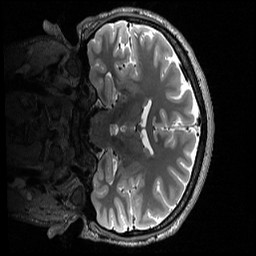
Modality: T2w
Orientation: coronal
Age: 25
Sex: male
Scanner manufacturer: siemens
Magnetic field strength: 3 T
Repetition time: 3.2 s
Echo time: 0.566 s